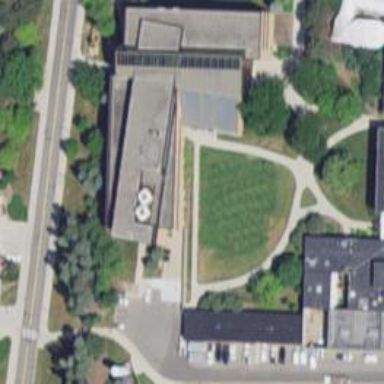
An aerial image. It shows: University building with flat roof.